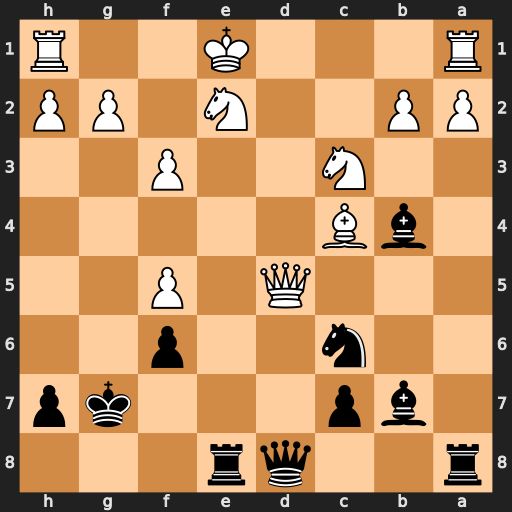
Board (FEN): r2qr3/1bp3kp/2n2p2/3Q1P2/1bB5/2N2P2/PP2N1PP/R3K2R
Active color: b
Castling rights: KQ
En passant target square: -
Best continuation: Rxe2+ Kxe2 Nd4+ Kd3 Bxd5